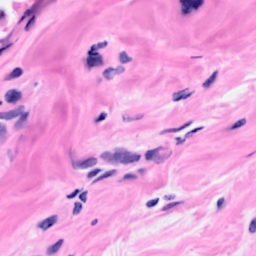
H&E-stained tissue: Breast